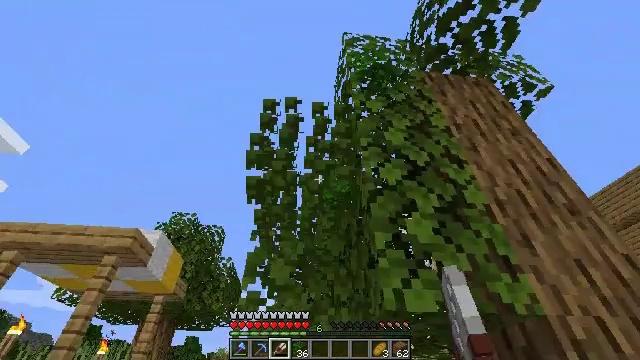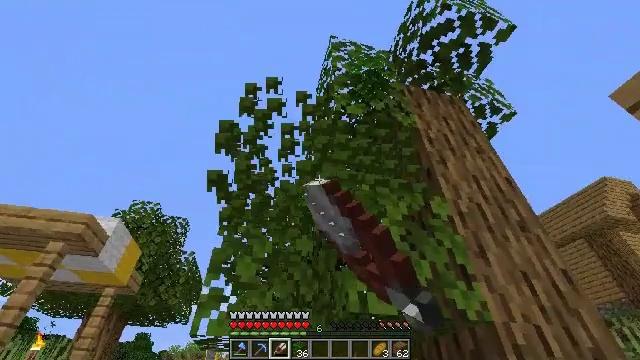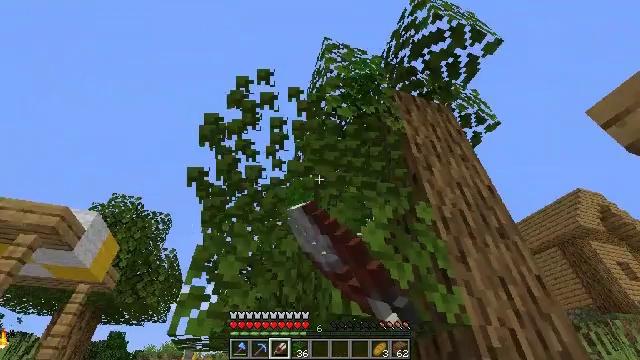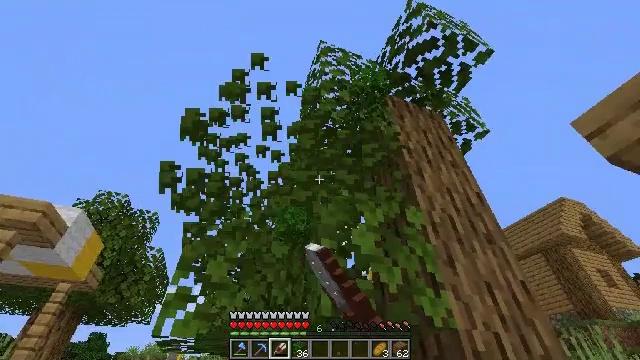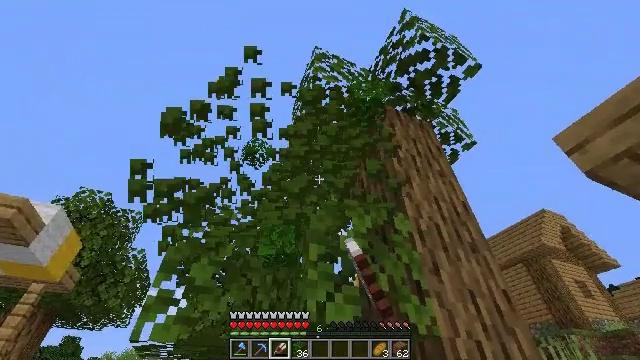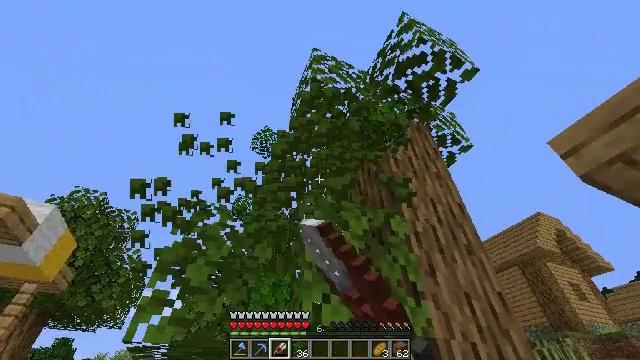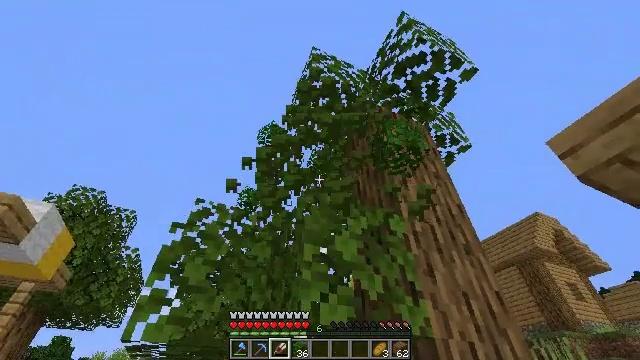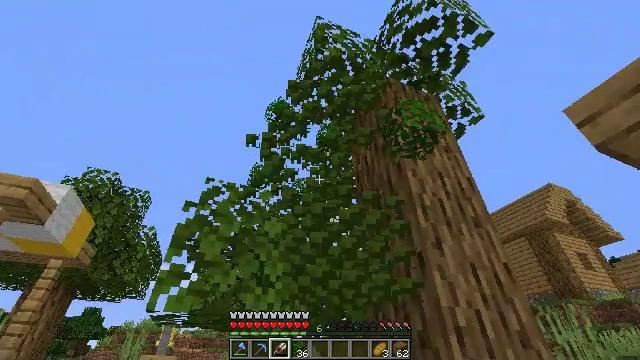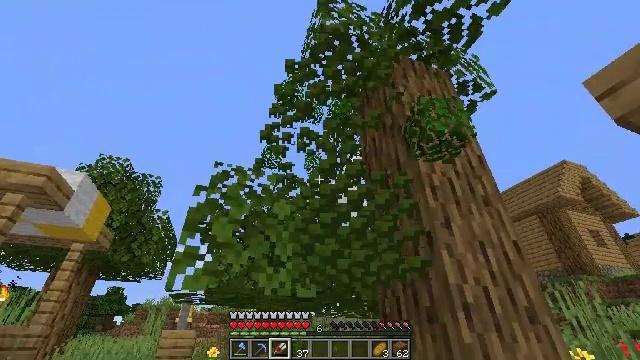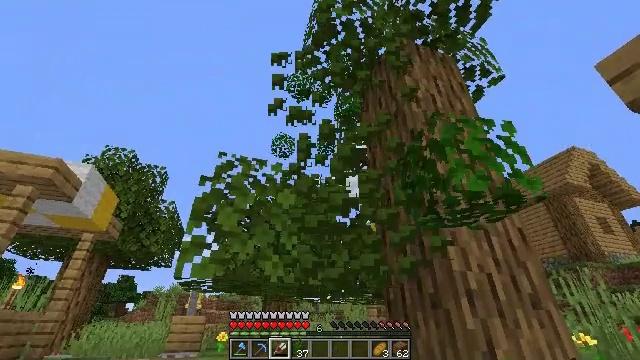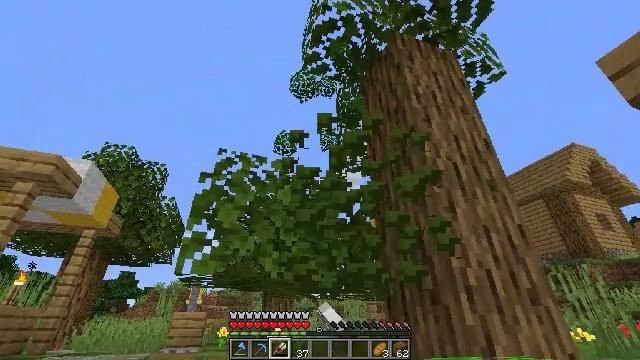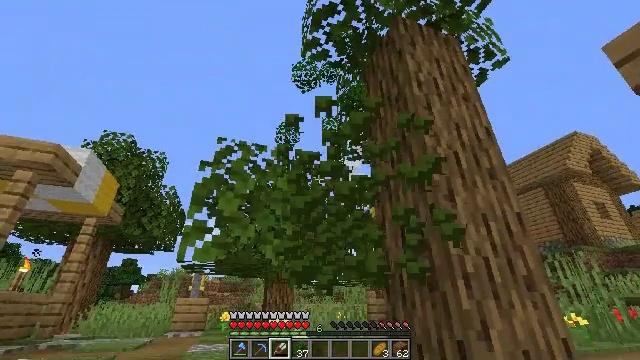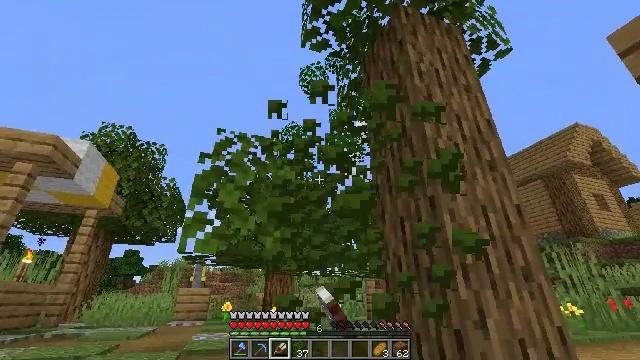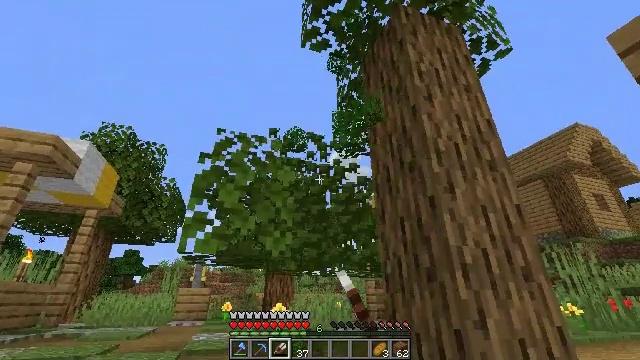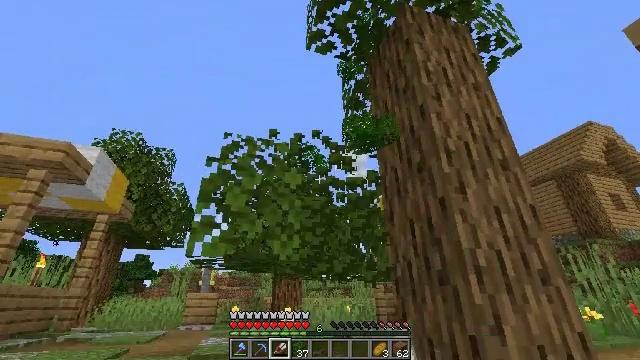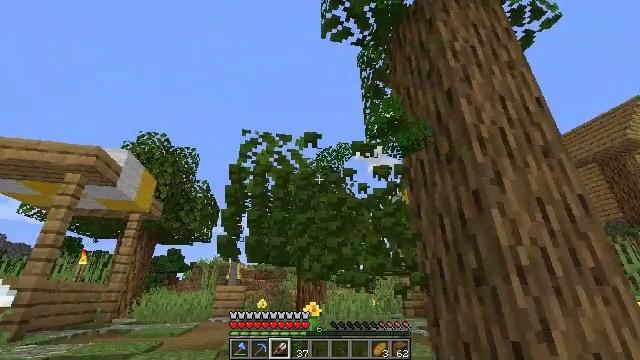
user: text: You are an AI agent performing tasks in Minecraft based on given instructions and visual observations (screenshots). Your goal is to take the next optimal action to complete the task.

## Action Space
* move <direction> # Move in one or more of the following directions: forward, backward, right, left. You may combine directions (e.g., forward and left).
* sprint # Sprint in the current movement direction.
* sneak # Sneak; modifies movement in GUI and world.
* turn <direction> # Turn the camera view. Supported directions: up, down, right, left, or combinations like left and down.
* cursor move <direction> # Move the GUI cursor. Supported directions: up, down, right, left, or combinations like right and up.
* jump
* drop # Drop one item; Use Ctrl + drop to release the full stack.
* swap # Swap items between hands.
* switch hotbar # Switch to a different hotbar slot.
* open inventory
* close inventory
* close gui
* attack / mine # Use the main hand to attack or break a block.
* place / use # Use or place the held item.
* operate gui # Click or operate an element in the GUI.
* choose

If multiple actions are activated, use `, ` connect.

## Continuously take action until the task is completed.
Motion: motion action
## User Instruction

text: Gather oak leaves by attacking.
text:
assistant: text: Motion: turn right, attack / mine
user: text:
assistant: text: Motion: turn right, attack / mine
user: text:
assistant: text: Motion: turn right, attack / mine
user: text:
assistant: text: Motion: turn right and up, attack / mine
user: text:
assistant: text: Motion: attack / mine
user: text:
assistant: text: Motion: attack / mine
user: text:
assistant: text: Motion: turn left and down, attack / mine
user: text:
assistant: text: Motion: turn left and down, attack / mine
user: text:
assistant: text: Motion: turn left and down, attack / mine
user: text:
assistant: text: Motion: attack / mine
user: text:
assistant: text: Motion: turn down, attack / mine
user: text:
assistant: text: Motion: turn down, attack / mine
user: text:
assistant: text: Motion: attack / mine
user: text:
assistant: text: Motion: move forward, turn left, attack / mine
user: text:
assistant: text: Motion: move forward, turn left and down, attack / mine, jump
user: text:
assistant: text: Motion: move forward, turn left and down, attack / mine, jump
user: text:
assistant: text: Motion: move forward, turn left and down, attack / mine, jump
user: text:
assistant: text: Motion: move forward, turn down, attack / mine, jump
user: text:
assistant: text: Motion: move forward, turn right and down, attack / mine, jump
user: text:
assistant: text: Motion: move forward, turn right and down, attack / mine
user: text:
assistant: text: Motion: move forward, turn right, attack / mine
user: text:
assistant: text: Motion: move forward, turn right, attack / mine
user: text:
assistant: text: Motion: move forward, attack / mine
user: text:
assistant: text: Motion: move forward, turn right, attack / mine
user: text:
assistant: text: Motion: move forward, turn right and up, attack / mine
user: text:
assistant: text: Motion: move forward, turn right and up, attack / mine
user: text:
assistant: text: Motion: move forward, turn right and up, attack / mine
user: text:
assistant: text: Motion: move forward, turn right and up, attack / mine
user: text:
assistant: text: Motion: move forward, attack / mine
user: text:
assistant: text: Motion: attack / mine